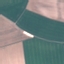
Land use / land cover: AnnualCrop